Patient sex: M
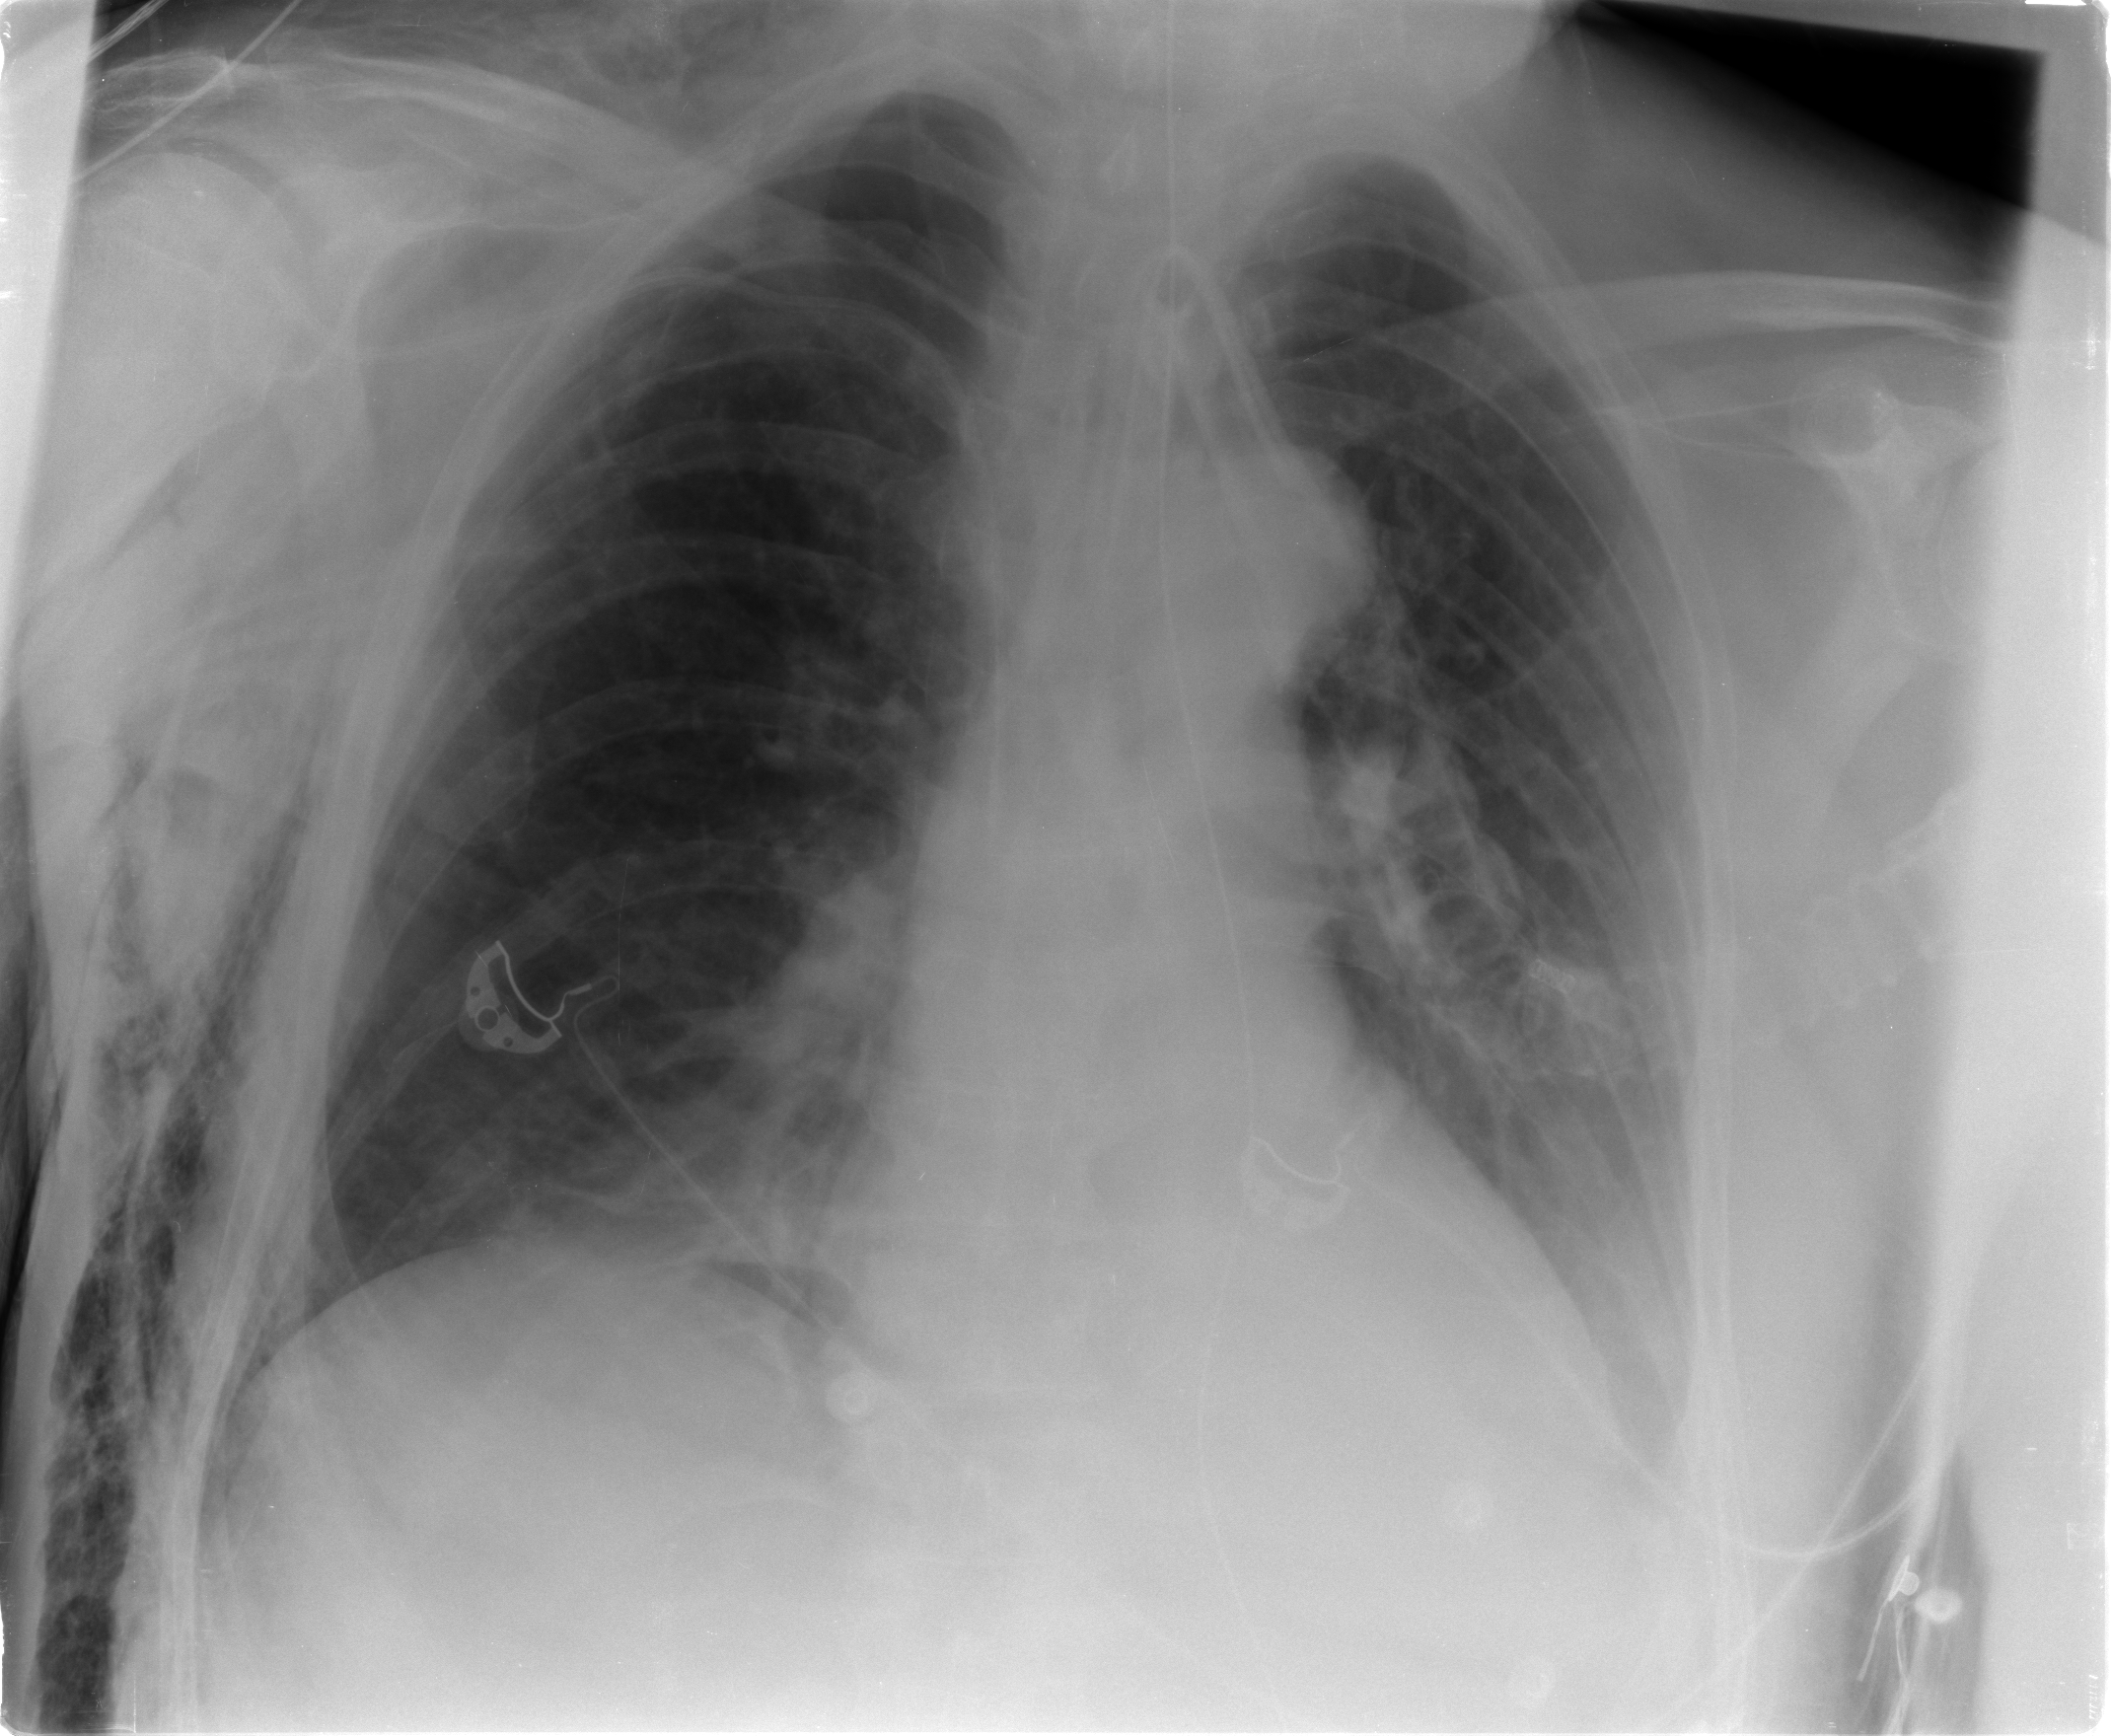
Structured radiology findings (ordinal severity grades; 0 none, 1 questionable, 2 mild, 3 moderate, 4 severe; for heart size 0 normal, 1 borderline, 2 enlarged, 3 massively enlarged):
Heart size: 0
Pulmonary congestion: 1
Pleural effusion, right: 0
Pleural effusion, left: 2
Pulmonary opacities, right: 0
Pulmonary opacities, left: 1
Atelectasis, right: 0
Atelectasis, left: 2